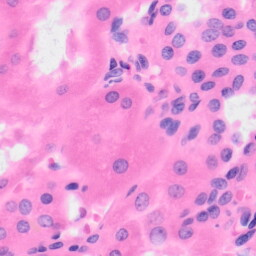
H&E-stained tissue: Kidney